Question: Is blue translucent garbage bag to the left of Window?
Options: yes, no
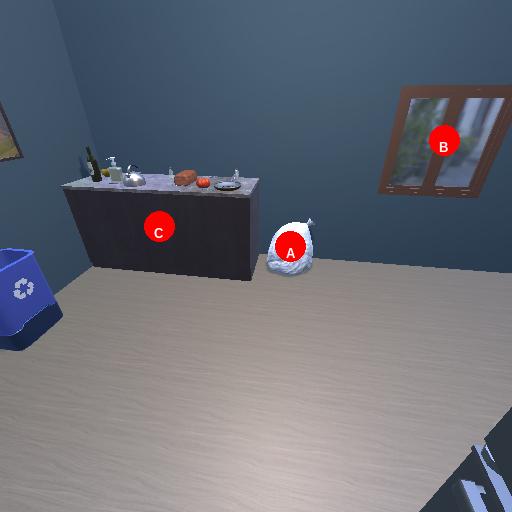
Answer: yes